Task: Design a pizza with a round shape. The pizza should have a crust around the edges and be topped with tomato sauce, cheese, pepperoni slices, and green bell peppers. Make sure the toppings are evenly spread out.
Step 138:
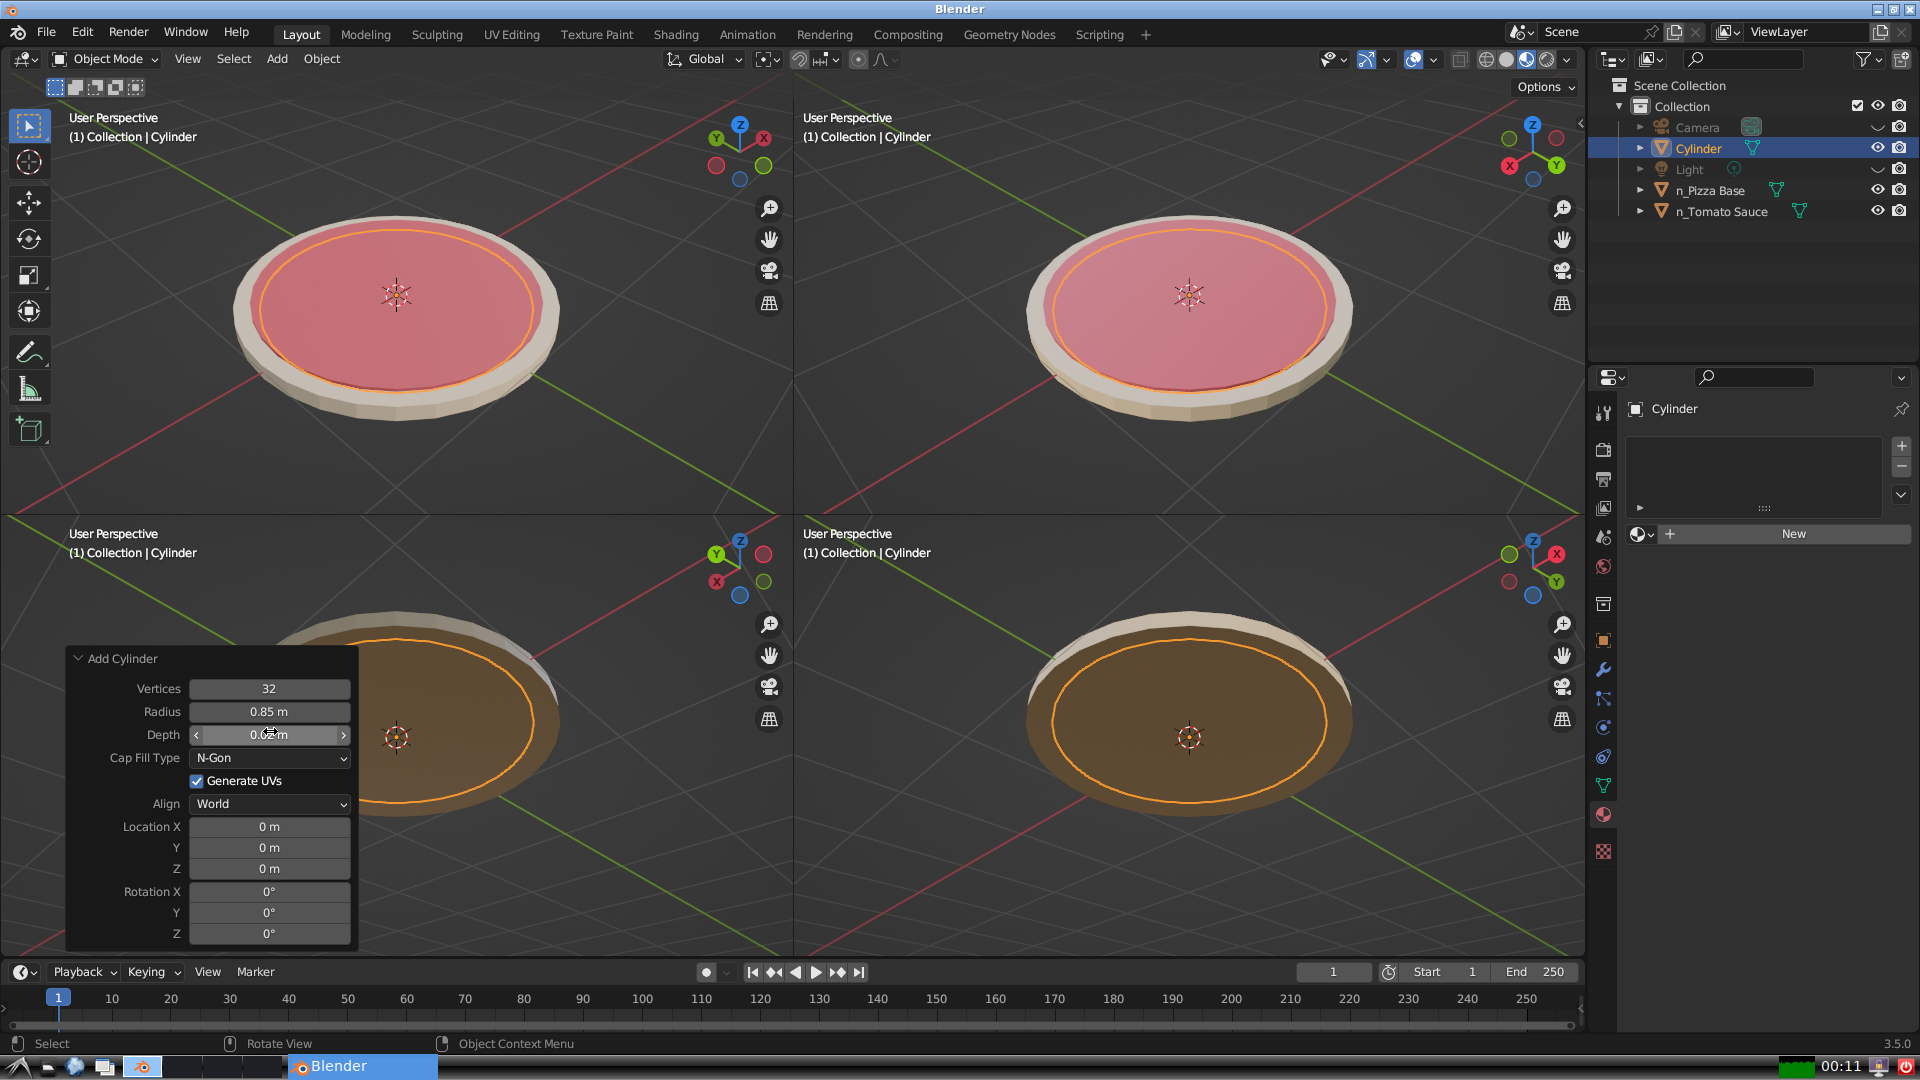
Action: click: no